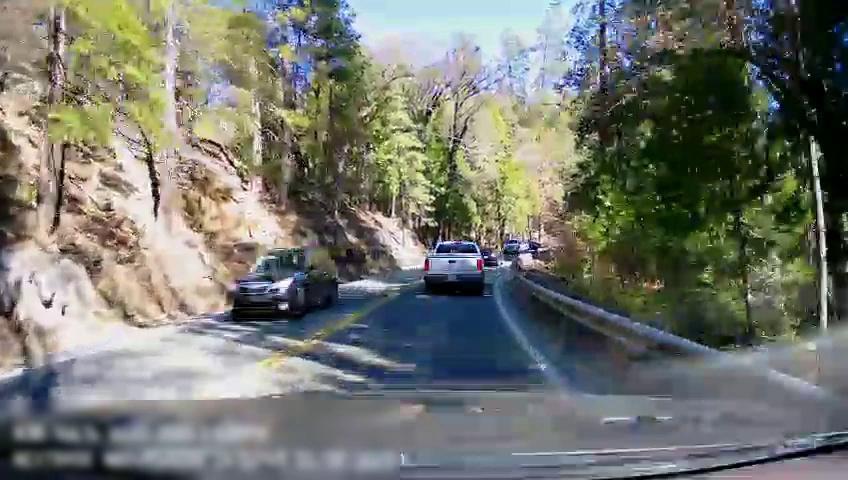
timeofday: Day
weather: Sunny
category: Drivable Space
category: Drivable Space
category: Vehicles | Truck
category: Vehicles | Car
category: Vehicles | Car
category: Lanes | Opposite Lane
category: Lanes | Current Lane
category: Lanes | Opposite Lane
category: Lanes | Current Lane